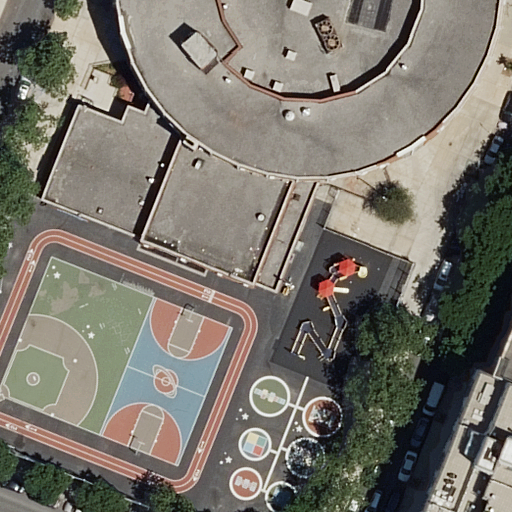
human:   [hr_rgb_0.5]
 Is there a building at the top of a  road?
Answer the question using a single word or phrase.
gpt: yes

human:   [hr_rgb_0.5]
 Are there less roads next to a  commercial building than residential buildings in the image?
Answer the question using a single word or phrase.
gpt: yes

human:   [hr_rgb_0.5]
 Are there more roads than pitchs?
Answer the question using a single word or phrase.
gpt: yes

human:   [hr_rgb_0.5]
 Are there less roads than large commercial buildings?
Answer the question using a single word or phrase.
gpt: no

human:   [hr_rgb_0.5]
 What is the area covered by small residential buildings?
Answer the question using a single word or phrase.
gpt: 0m2

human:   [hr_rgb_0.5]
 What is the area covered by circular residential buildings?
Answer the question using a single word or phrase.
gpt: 0m2

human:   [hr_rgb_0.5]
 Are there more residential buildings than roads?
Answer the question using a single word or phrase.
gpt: no

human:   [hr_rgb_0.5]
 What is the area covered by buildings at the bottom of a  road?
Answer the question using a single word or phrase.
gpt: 1824m2

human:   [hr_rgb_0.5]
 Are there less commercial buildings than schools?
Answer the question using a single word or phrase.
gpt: yes

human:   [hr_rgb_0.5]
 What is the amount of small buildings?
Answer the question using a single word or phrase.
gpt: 0

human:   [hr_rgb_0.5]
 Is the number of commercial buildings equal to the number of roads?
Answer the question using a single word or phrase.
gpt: no

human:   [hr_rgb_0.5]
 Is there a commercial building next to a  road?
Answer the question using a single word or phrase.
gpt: no

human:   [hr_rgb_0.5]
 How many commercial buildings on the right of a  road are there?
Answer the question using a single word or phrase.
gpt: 0

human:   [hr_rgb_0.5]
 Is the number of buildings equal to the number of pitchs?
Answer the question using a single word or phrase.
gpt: no

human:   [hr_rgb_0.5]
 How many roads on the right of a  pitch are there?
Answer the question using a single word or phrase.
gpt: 3

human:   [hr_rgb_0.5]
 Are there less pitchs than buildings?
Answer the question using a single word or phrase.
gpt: yes

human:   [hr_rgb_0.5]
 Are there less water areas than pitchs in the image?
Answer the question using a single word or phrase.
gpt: yes

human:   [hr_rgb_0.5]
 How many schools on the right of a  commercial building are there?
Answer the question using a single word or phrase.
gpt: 0

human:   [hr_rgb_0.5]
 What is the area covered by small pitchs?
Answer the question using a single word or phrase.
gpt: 0m2

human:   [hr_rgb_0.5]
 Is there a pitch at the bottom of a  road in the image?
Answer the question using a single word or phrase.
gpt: yes

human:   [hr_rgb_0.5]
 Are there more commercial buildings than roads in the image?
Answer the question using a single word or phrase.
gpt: no

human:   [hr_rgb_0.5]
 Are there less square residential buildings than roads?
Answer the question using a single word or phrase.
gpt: yes

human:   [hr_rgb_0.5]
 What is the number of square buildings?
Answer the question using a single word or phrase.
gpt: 0

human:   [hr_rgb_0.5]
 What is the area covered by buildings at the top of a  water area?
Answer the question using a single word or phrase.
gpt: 0m2

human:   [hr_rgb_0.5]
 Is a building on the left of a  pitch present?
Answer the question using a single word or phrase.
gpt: no

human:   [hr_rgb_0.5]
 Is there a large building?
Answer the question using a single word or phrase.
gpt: yes

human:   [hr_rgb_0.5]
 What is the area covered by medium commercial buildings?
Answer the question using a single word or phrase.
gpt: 0m2

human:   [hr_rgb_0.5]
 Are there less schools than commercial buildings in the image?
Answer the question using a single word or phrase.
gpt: no

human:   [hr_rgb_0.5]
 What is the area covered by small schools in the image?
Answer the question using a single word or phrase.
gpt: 0m2

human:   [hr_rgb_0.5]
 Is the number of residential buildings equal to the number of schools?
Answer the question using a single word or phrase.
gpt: no

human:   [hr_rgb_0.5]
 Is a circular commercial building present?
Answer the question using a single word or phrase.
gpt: no

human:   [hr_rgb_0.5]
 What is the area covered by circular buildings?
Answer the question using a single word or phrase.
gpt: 0m2

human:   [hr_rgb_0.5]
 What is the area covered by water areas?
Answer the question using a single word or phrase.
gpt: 0m2

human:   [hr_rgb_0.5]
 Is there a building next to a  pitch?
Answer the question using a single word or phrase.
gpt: yes

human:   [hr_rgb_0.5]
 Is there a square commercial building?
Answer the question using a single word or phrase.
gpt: no

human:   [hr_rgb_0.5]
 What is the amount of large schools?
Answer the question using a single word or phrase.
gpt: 0